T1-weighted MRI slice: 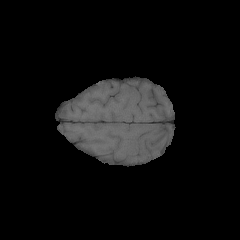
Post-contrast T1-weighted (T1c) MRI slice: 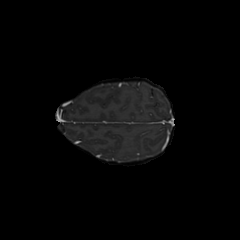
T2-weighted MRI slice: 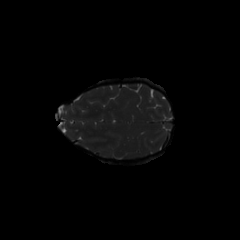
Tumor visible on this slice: no